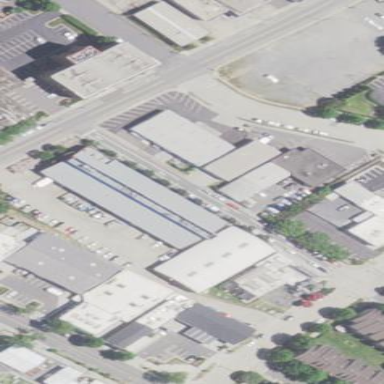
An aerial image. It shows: Building.